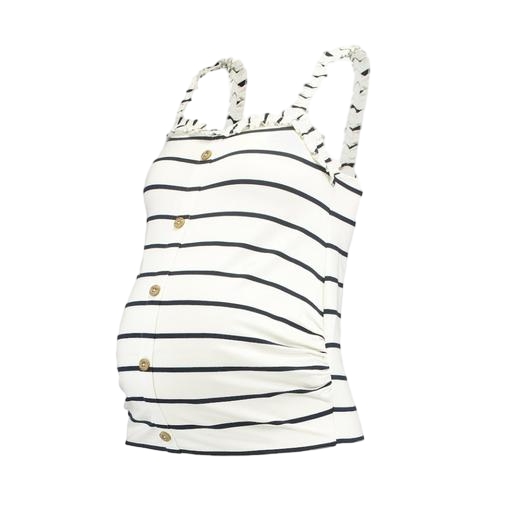
white wesley maternity tank, blue stripe maternity top, white striped tank top, white background